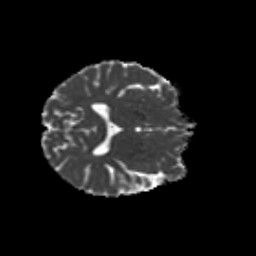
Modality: MD
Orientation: axial
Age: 22
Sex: female
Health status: healthy
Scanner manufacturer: siemens
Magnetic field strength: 3 T
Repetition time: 8.6 s
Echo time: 0.095 s